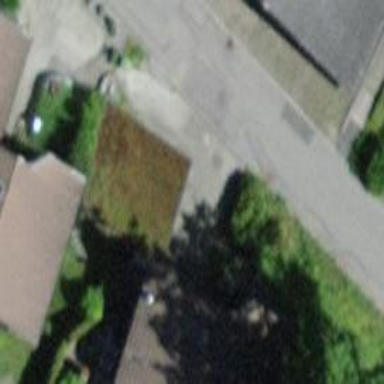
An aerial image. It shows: View of roof of building.